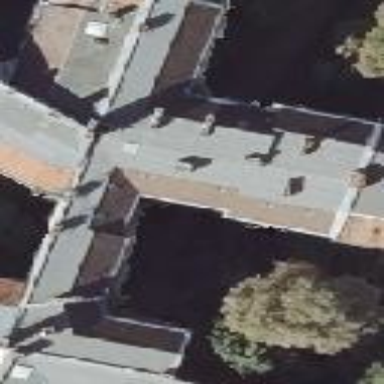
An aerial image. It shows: Apartment building with double saltbox roof shape.